Question: I have two arrays:
var polygon1: [CGPoint] = []
var polygon2: [CGPoint] = []
I have captured the following points on a 2d plane in the arrays respectfully:
polygon1:
(175.5,225.5)
(140.0,200.5)
(130.5,194.0)
(129.5,192.0)
(148.5,184.5)
(182.5,174.0)
(186.0,176.5)
(175.5,225.5)
polygon2:
(141.5,225.0)
(141.5,218.5)
(141.5,178.0)
(140.0,149.0)
(155.5,151.0)
(172.5,164.5)
(163.0,192.5)
(141.5,225.0)
I would like to combine the polygons. The polygons can be concave, without holes and never self-intersecting. Which algorithm should I use?

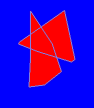
Answer: You can try alpha shapes. Basically it a delaunay triangulation without edges exceeding alpha. You can also traverse the convex hull of the triangulation and use a point in polygon test, for example with the rays method.